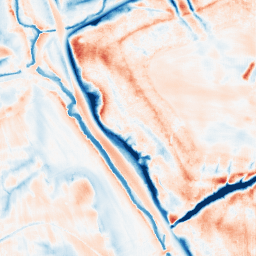
Category: edge_preserving
Decomposition family: guided
Decomposition parameters: radius: 8
eps: 1
Upsampling method: fft_zeropad
Upsampling parameters: scale: 2
Upsampling scale: 2